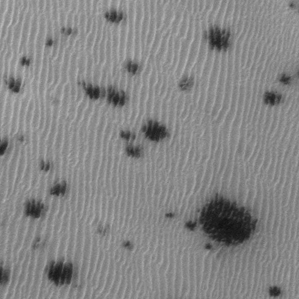
Label: frost